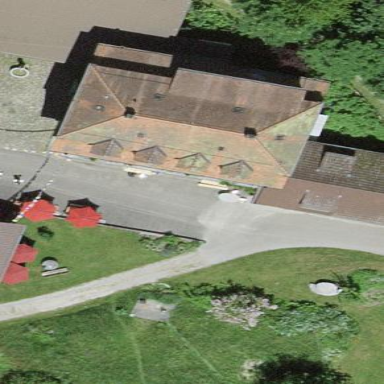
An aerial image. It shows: Building with half-hipped roof.